Question: I'm building an Android app in which I want to use the <URL>. In the readme I read instructions on how to include it in Maven or ADT, but I'm using/trying to learn Android Studio with Gradle. So I guess I need to insert ActiveAndroid as a dependency. in my build.gradle file on these lines:
'''
dependencies {
compile 'com.android.support:appcompat-v7:+'
}
'''
I don't really know what kind of string/url I should use so that Gradle can automatically find ActiveAndroid and compile it into my project.
Sicne I'm kinda lost; could anybody give me a tip here on how I should be tackling this?
[EDIT]
I now build the jar and compiled it using the suggested 'compile files('libs/ActiveAndroid.jar')' (I have no version name in my jar file). It now builds successfully, but I still cannot import classes from it. See the image below:

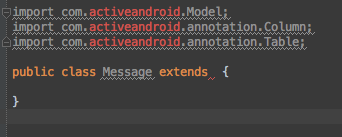
Answer: Give this a go - download the JAR from <URL>
Add it to your libs folder.
Change your dependancies to look something like this
'''
dependencies {
compile 'com.android.support:appcompat-v7:+'
compile files('libs/ActiveAndroid-3.3.jar')
}
'''